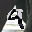
Label: 9